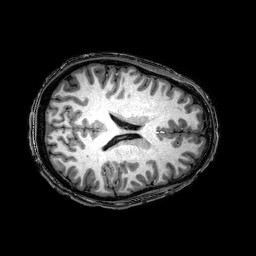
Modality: T1w
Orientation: axial